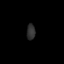
Tissue: skin
Cell type: Epithelial cells
Senescence score: 0.2594
Nuclear area (px): 132
Mean DAPI intensity: 47.106